Aerial crown-view tile of a tropical tree (Barro Colorado Island, Panama), acquired 20241112:
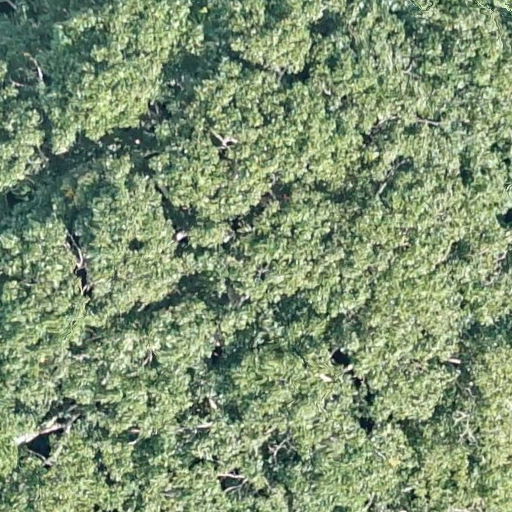
Species: Dipteryx oleifera
GBIF accepted scientific name: Dipteryx oleifera
Crown area: 722.045 m²